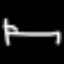
Label: bed